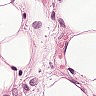
Metastatic tissue present: yes